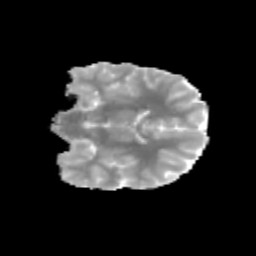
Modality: MD
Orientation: coronal
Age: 10
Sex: female
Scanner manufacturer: siemens
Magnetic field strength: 3 T
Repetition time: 3.8 s
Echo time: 0.07 s